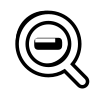
Cursor type: zoom_out
OS/theme: linux-notwaita
Variant: white